Interaction volume radius: 5 \u00c5
Interaction volume height: 20 \u00c5
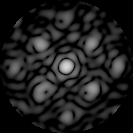
Disorder parameter: 0.4508